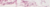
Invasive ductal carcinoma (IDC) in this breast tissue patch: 0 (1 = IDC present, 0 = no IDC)